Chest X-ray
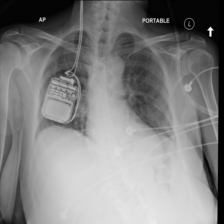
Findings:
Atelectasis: negative
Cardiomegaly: negative
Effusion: negative
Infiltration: negative
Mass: negative
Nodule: negative
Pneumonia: negative
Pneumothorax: negative
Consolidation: negative
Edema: negative
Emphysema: negative
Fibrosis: negative
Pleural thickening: negative
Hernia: negative